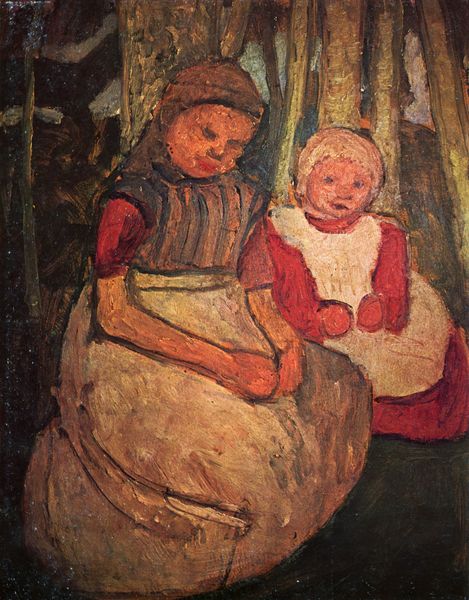
Titel: Zwei sitzende Mädchen im Birkenwald
Künstler: Paula Modersohn-Becker
Institution: Privatsammlung
Schlagwörter: baum, dunkel, weiß, baumstämme, bäume, gelb, grob, grün, impressionismus, landschaft, mädchen, ocker, sitzen, braun, bunt, grau, kleid, kleider, ölbild, gras, rot, tuch, wiese, beige, expressionismus, flächig, haube, rock, blond, gesichter, arm, arme, augen, bluse, gesicht, kleidung, bildnis, hände, portrait, öl, erde, feld, halme, natur, pastos, boden, land, haare, sitzend, tücher, kind, paar, blatt, traurig, wald, bauern, kinder, garten, schürze, hocke, kauern, zwei, korn, schürzen, modern, dorf, farbe, stämme, einfach, spielen, kopftuch, gestreift, streifen, schoß, warten, ölfarbe, knie, bauer, schwestern, moos, draußen, hocken, knien, hauben, beten, kleidchen, kleinkind, verschwommen, moor, kniend, worpswede, bettler, fleckig, ähren, verlaufen, gabriele münter, münter, betteln, wei´, farbflecken, modersohn, wieso, paula, fäustlinge, modersohn-becker, verirrt, bboden gras, braun arme, kinder zwei, smädchen